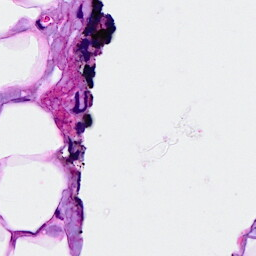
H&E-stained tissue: Breast